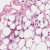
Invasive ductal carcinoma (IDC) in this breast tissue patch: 0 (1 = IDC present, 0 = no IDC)